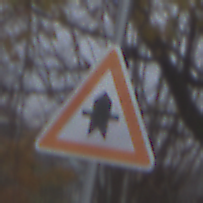
Verkehrszeichen: Vorfahrt
Umgebung: Outdoor, Nature
Tageszeit: MorningAfternoon
Wetter: Overcast
Licht: Natural
Jahreszeit: NotSpecified
Kontrast: LowContrast